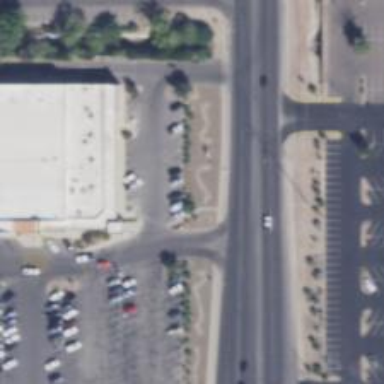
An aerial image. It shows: Unmarked crossing on the road.